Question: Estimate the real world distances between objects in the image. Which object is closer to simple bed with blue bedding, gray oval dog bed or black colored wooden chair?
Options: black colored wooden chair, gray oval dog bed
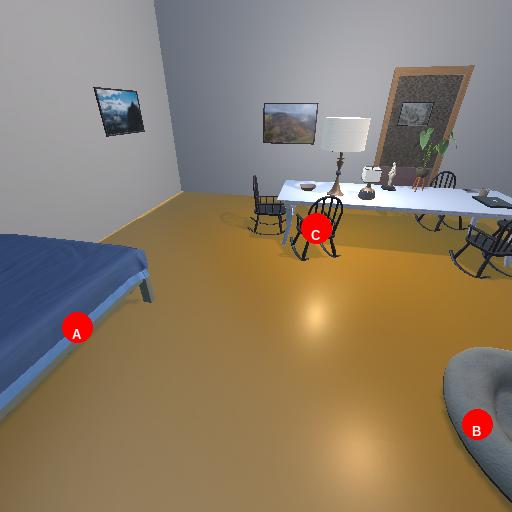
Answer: black colored wooden chair